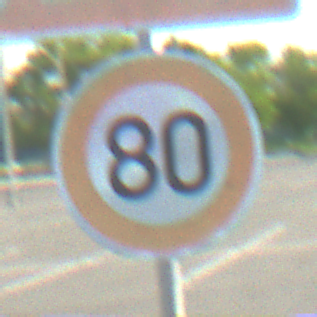
Verkehrszeichen: Geschwindigkeit80
Zusatzzeichen oben: ViehtriebLinks
Umgebung: Outdoor, Suburban
Tageszeit: MorningAfternoon
Wetter: PartlyCloudy
Licht: Natural
Jahreszeit: NotSpecified
Kontrast: HighContrast